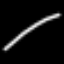
Label: line